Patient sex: F
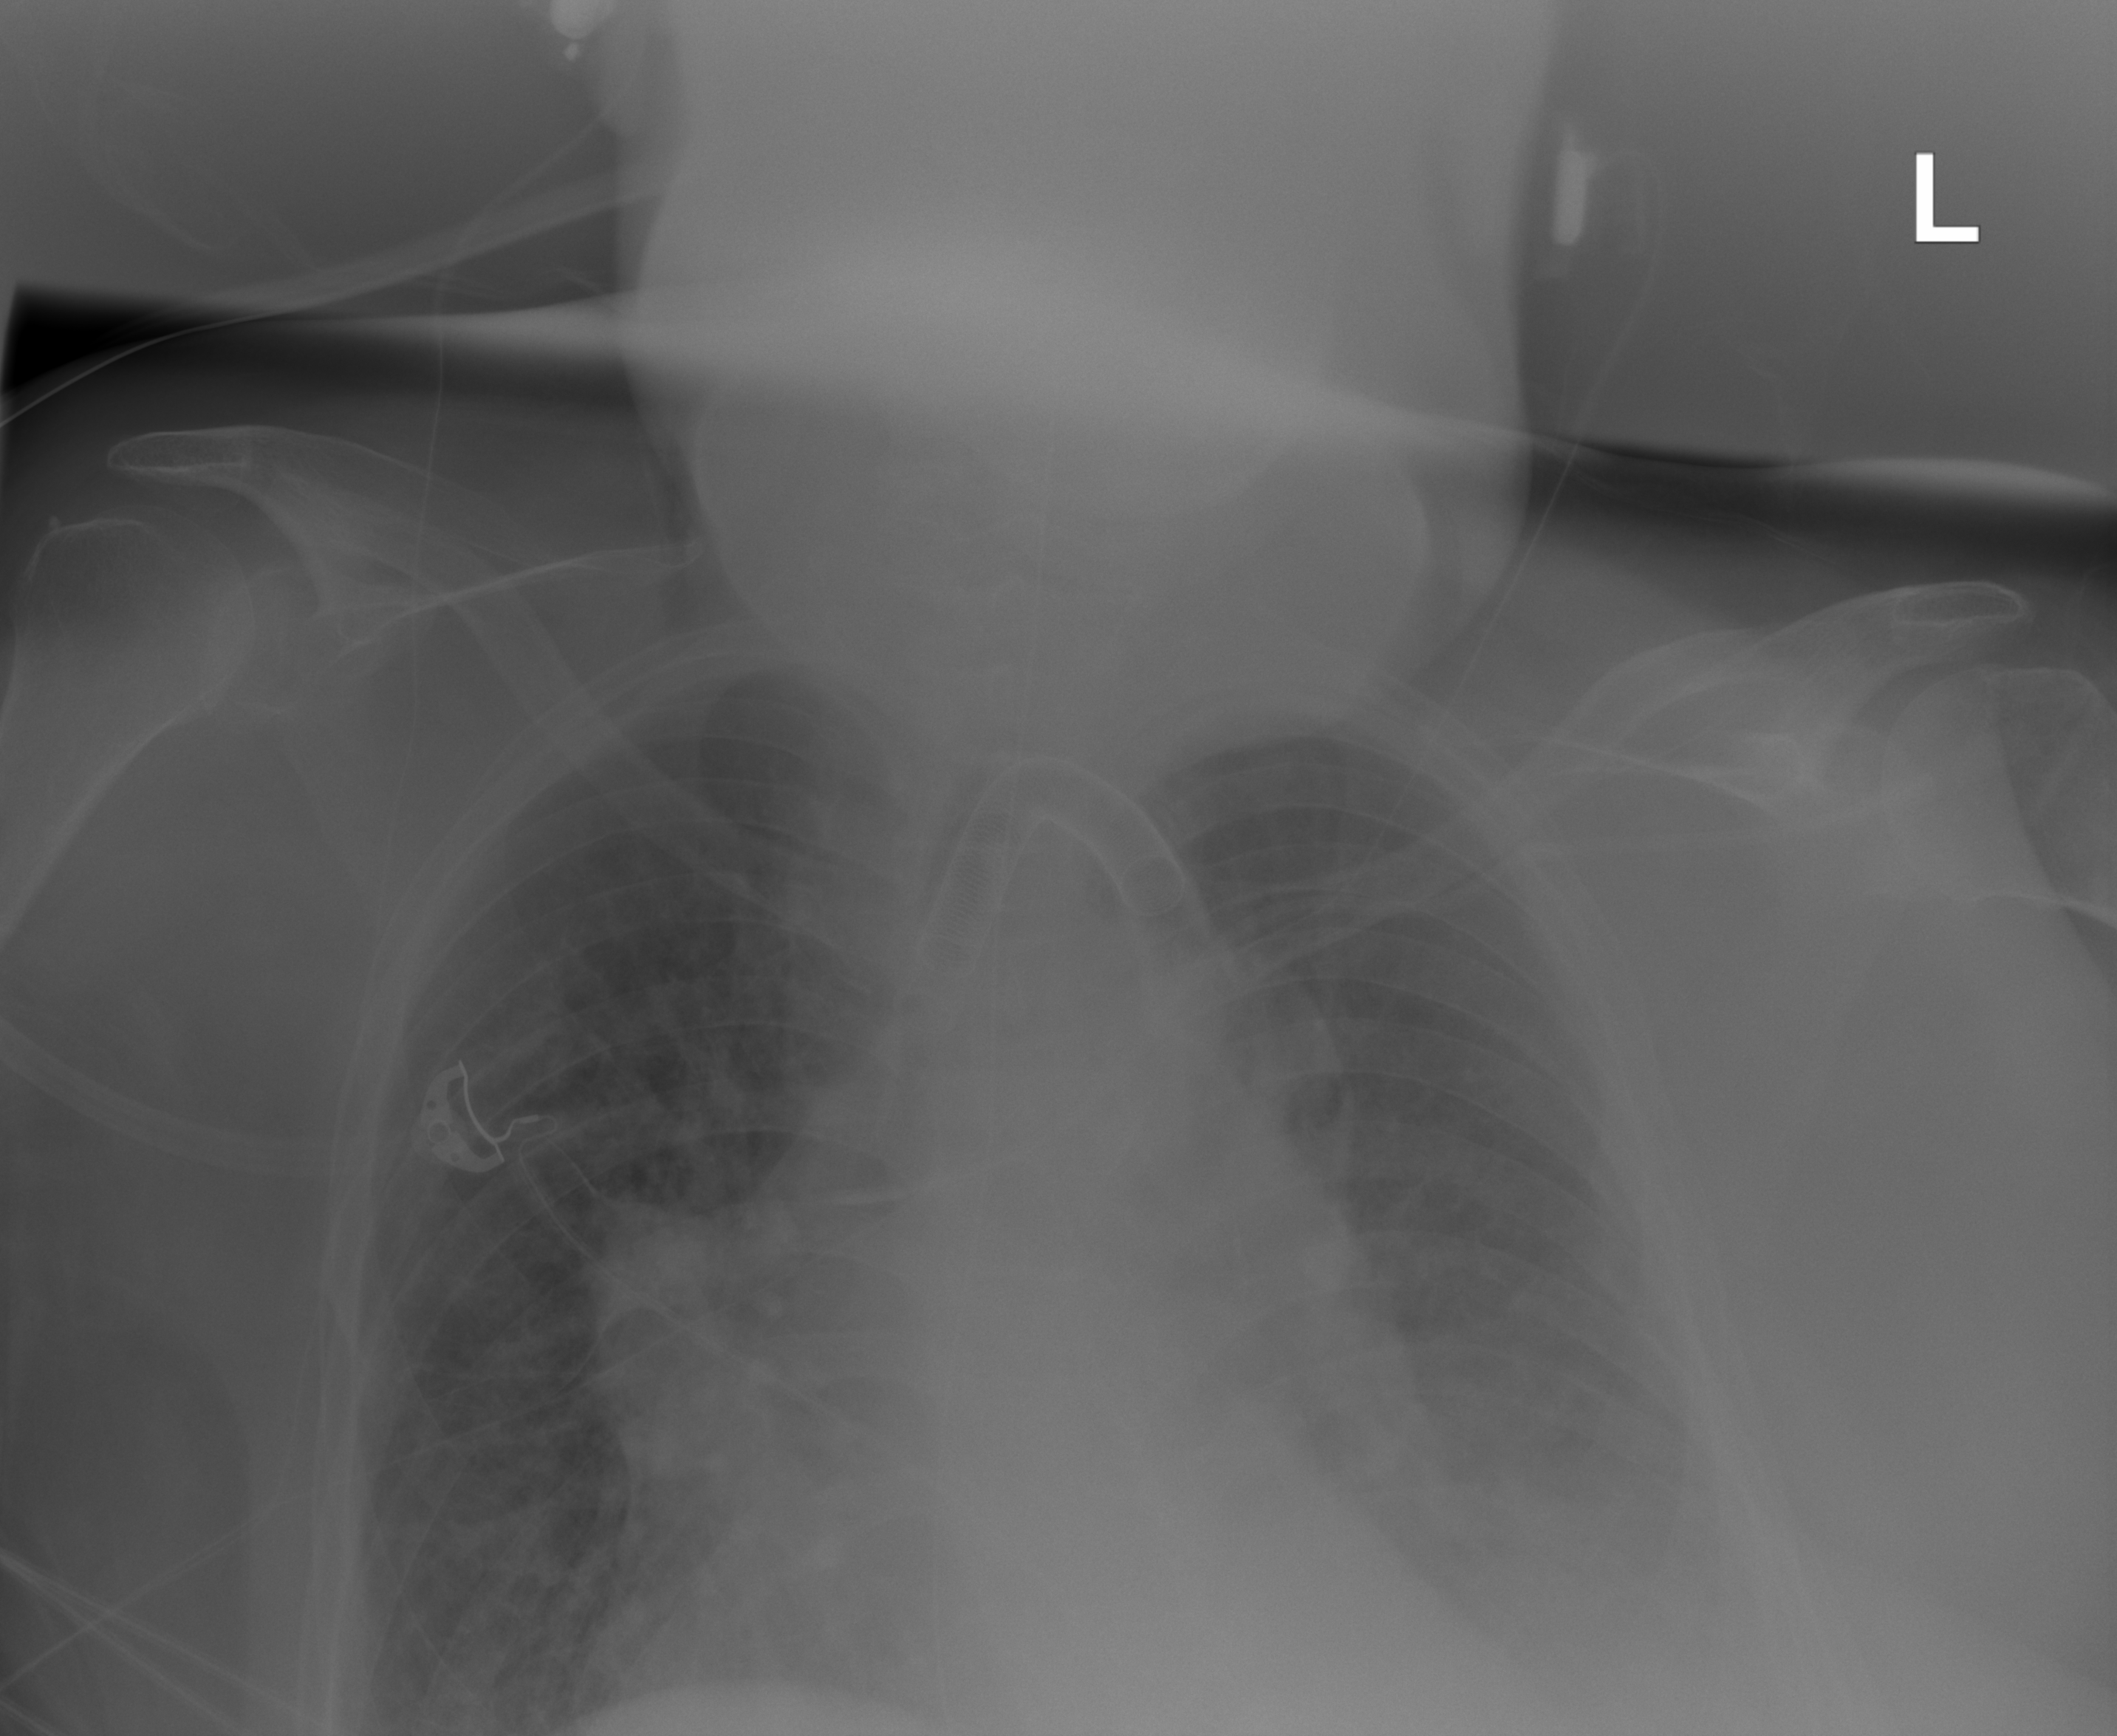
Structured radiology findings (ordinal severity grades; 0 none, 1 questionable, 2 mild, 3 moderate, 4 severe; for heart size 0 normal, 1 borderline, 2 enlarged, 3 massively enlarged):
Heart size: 2
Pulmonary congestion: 2
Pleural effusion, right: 0
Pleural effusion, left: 3
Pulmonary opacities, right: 2
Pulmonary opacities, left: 2
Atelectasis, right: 0
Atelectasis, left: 2